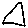
Label: triangle